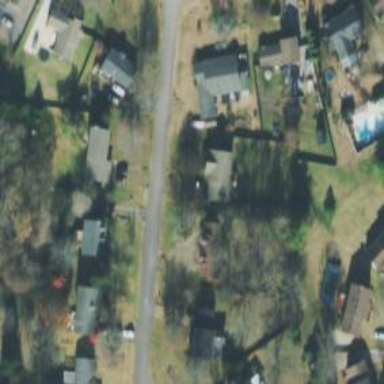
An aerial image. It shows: Neighborhood.